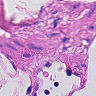
Metastatic tissue present: no